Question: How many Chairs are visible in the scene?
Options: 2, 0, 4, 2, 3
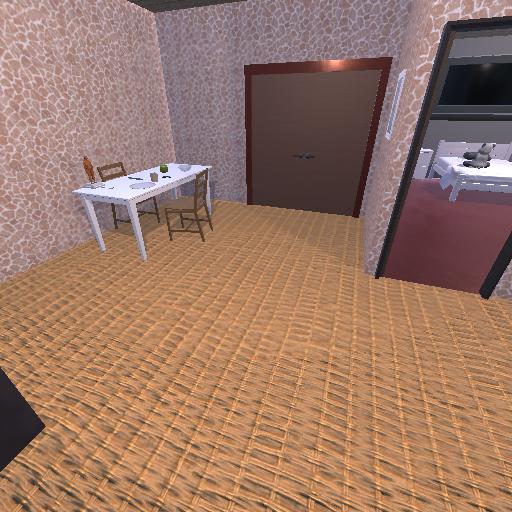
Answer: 2